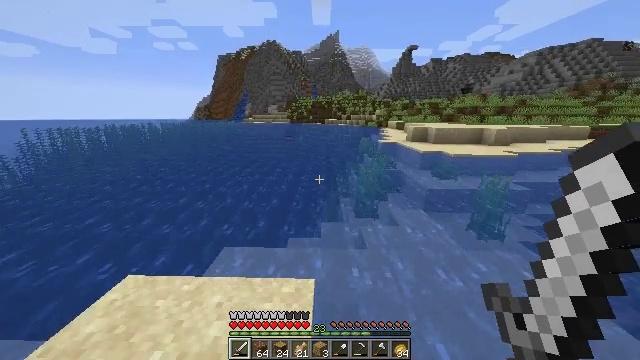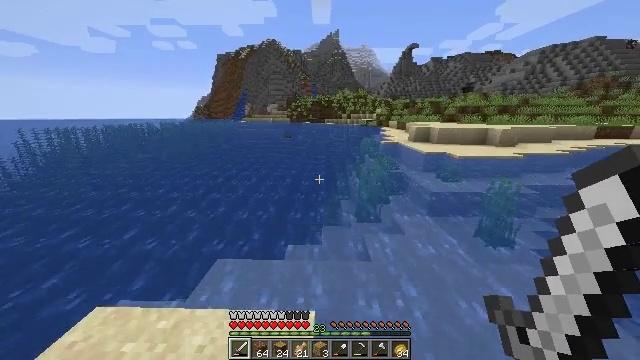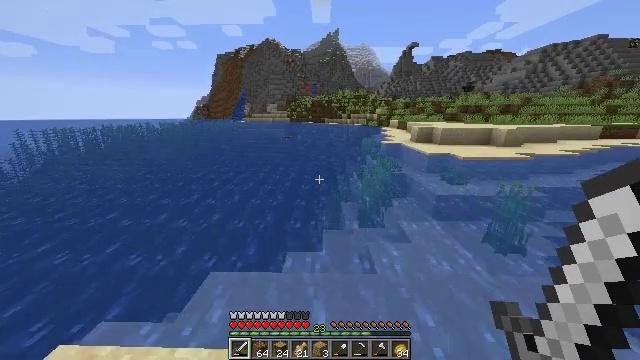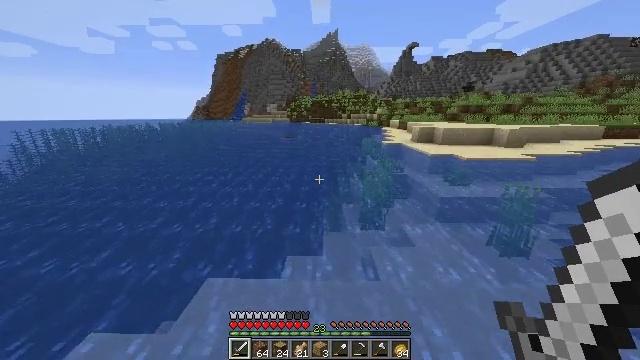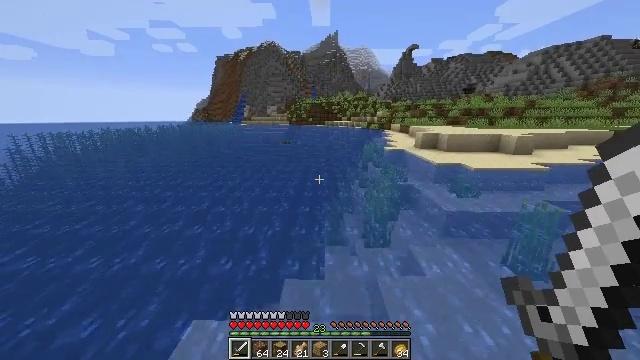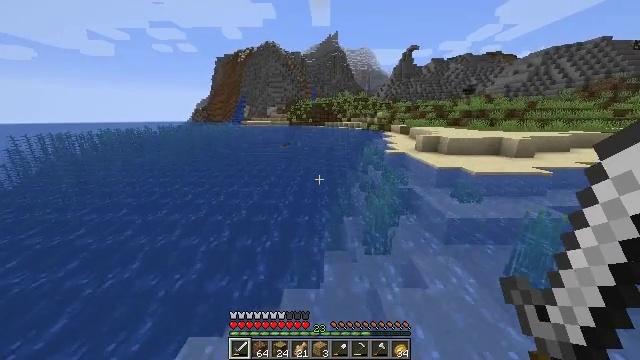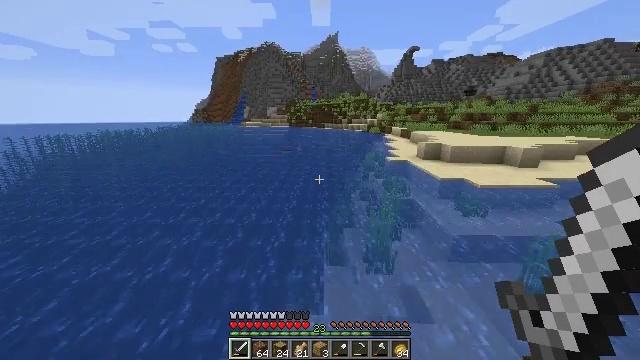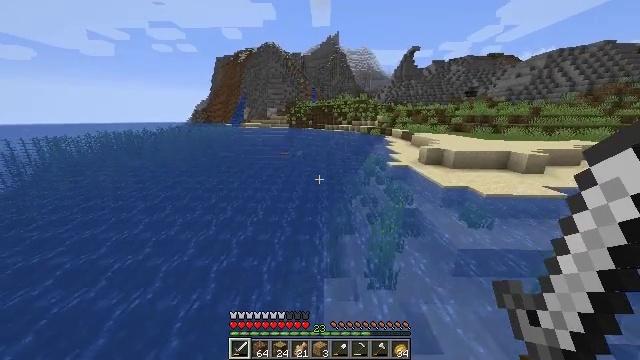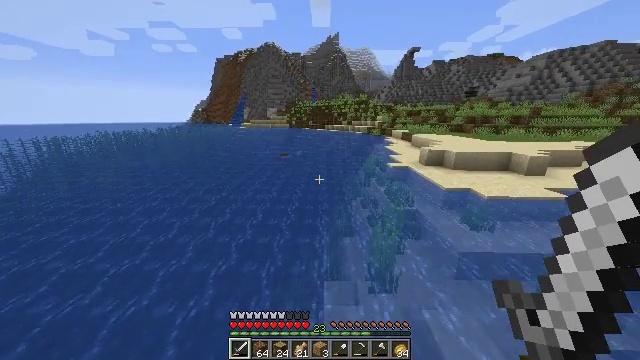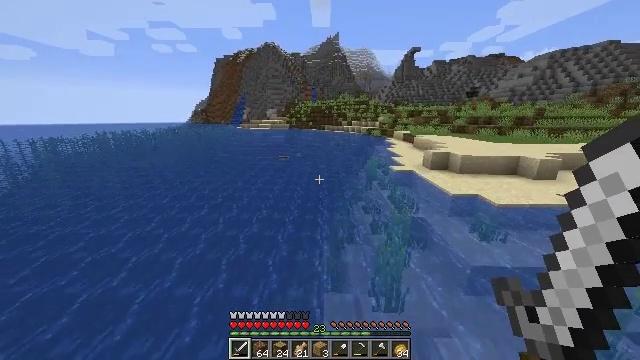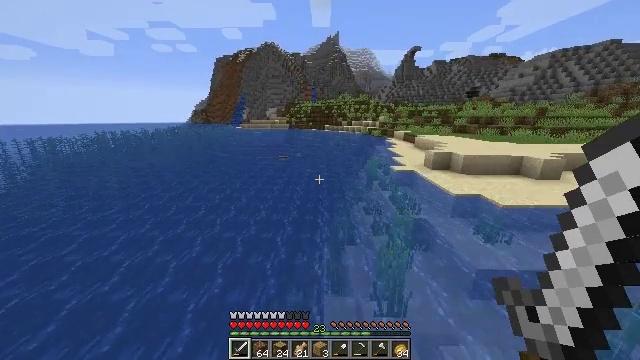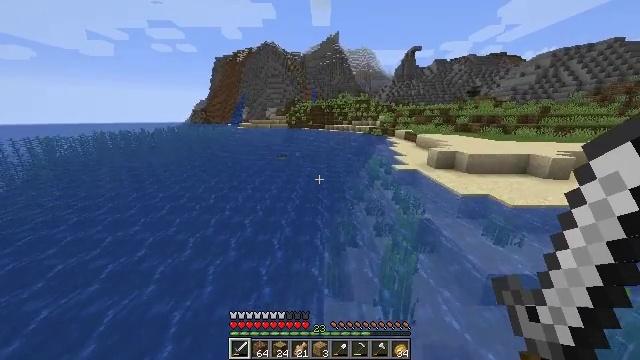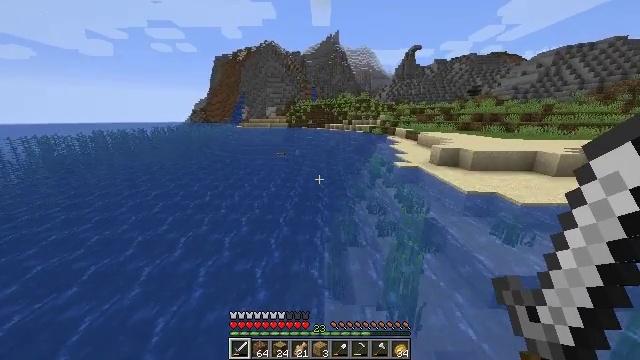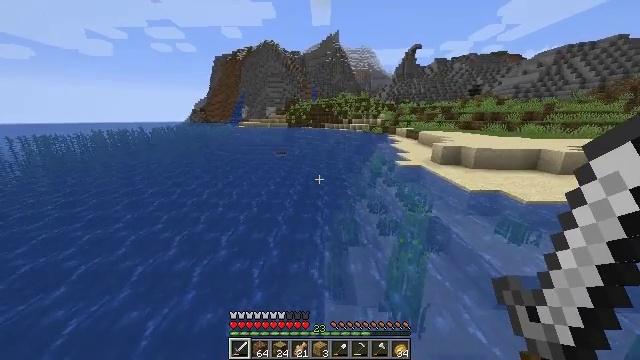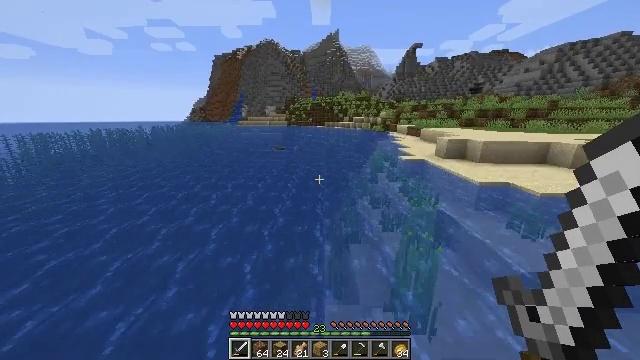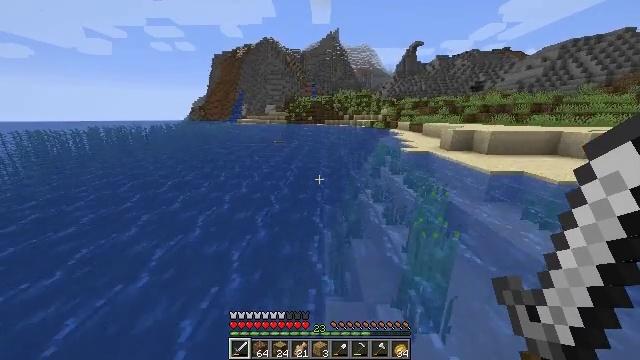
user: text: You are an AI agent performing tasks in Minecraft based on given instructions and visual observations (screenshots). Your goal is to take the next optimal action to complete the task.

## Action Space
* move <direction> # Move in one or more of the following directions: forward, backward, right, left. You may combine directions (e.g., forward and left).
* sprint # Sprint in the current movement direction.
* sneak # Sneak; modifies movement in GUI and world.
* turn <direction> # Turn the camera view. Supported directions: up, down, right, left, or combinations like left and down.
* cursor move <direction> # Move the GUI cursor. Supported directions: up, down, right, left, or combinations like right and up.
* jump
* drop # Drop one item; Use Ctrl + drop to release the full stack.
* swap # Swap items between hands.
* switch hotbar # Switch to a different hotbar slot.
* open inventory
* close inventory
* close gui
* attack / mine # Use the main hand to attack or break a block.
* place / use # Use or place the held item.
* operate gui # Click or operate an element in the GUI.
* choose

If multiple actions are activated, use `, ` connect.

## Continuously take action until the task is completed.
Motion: motion action
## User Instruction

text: Kill the cod.
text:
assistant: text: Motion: move forward
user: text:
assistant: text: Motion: move forward
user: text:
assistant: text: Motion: move forward
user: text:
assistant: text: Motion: move forward, jump
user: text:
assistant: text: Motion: move forward, jump
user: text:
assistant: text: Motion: move forward, jump
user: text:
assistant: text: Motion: move forward, jump
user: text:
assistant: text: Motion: move forward, jump
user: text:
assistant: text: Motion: move forward, jump
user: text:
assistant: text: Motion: move forward, jump
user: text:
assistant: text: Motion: move forward, jump
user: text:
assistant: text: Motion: move forward, jump
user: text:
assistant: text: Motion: move forward, jump
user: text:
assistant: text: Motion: move forward, jump
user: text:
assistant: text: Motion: move forward, jump
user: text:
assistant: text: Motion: move forward, jump
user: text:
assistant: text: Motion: move forward, turn left, jump
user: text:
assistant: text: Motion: move forward, turn left and up, jump
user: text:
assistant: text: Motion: move forward, turn left and up, jump
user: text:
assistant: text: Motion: move forward
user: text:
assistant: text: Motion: move forward
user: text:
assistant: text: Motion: move forward
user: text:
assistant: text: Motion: move forward, turn up
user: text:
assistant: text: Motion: move forward, turn up
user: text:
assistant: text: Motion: move forward, turn up
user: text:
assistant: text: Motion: move forward, turn up
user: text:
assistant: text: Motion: move forward, turn up
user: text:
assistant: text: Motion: move forward
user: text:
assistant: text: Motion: move forward
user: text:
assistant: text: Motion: move forward